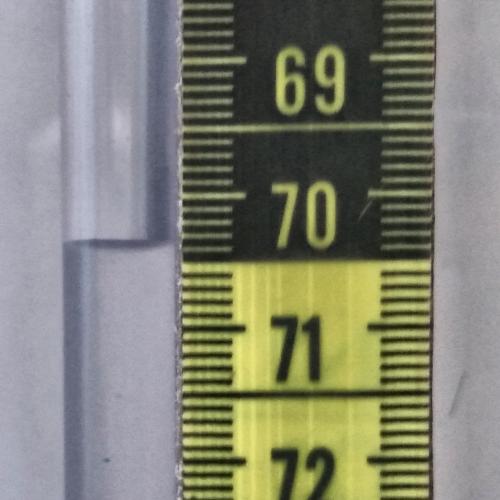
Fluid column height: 70.4 cm